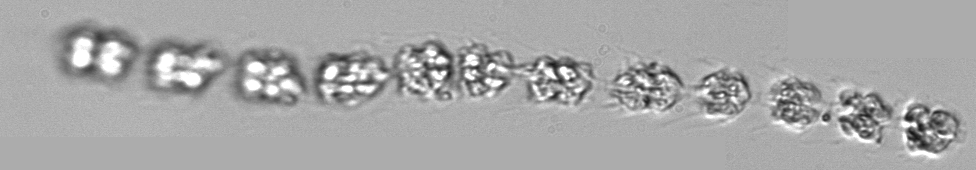
Label: Leptocylindrus_mediterraneus